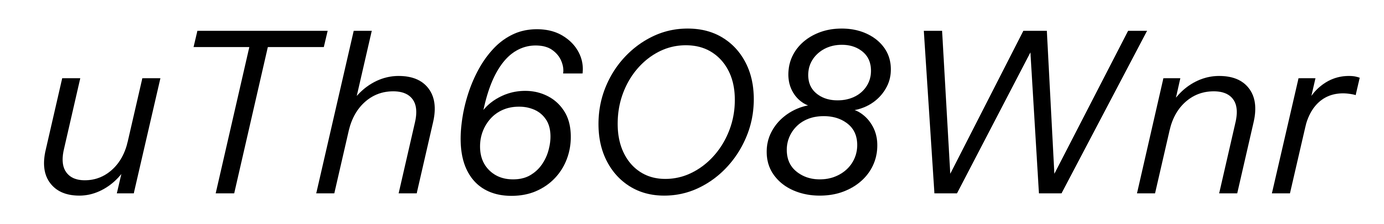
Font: InstrumentSans-Italic_Italic